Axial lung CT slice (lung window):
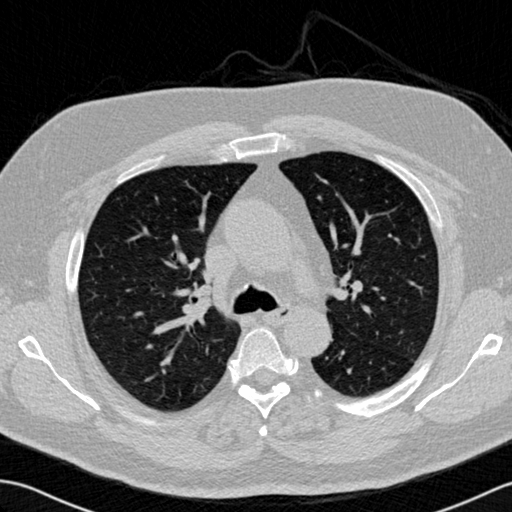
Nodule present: no